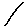
Label: line